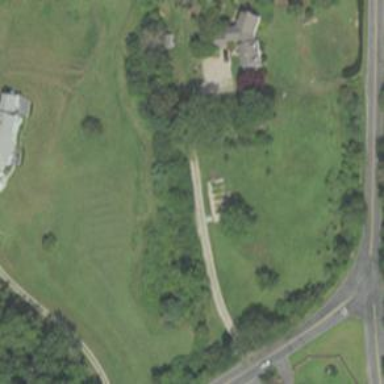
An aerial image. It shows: Driveway leading to service road.